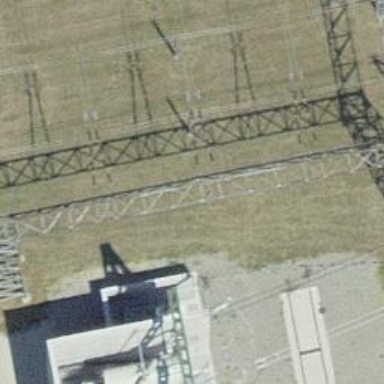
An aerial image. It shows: Insulator used in power equipment.